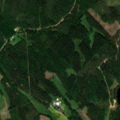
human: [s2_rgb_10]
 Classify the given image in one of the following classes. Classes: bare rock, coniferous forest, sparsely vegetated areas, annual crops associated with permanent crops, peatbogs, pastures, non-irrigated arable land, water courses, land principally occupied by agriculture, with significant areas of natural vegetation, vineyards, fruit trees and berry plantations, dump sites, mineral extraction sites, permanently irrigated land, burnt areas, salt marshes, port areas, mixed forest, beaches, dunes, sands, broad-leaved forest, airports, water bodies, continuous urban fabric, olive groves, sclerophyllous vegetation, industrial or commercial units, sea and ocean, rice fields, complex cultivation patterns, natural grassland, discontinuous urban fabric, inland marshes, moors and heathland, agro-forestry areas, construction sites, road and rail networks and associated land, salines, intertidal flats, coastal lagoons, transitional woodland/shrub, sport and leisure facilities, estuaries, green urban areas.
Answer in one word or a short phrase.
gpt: coniferous forest, mixed forest, transitional woodland/shrub